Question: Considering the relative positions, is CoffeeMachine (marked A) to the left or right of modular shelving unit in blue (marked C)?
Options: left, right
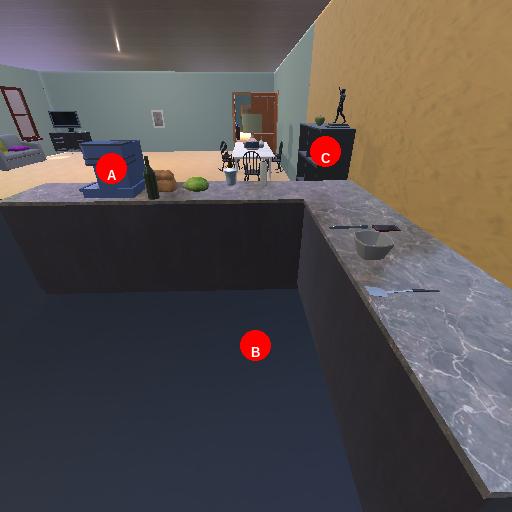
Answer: left